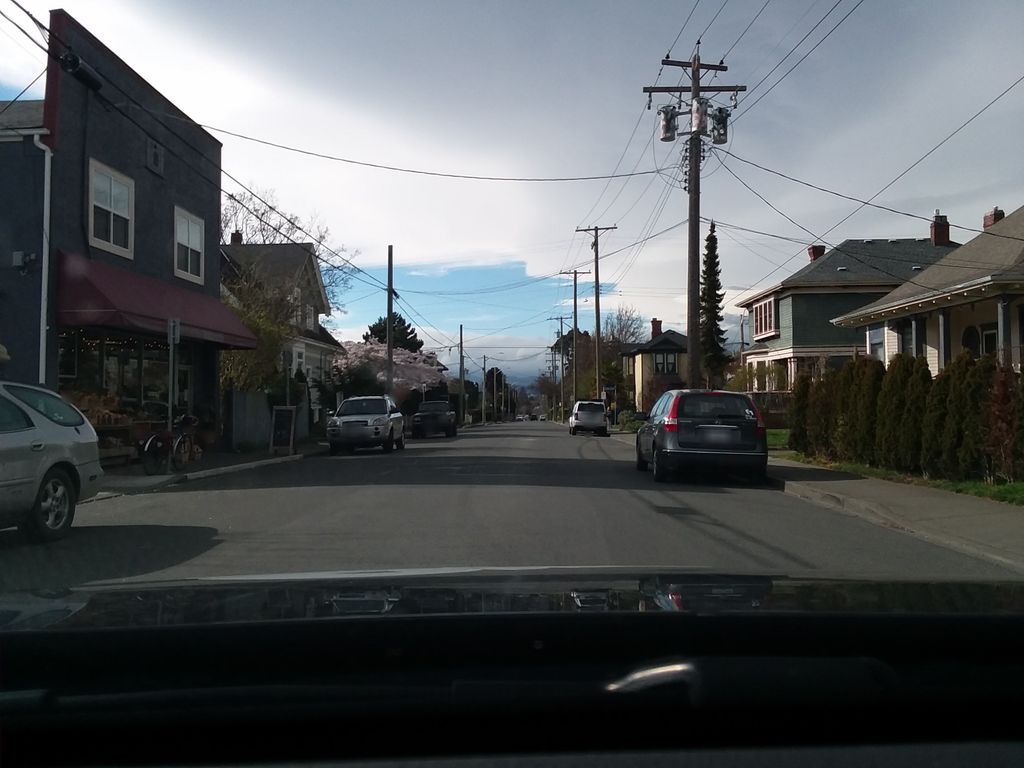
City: victoria